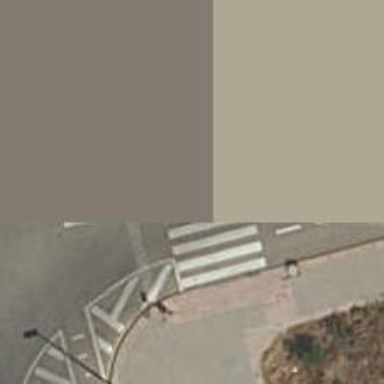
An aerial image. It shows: Zebra crossing on the road.